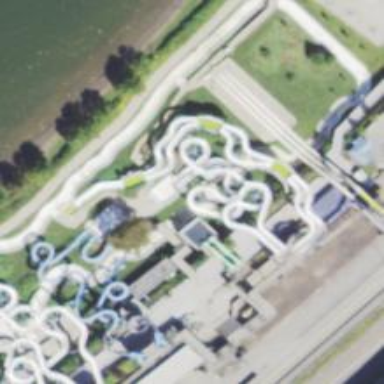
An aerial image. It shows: Canal with water slide attraction.